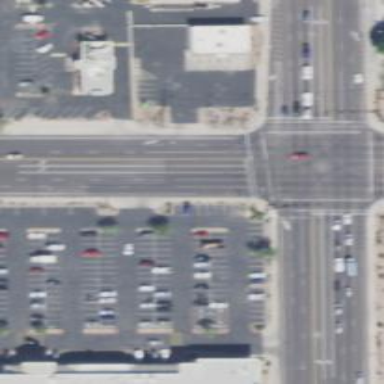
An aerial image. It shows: Solid stop line on the road marking.